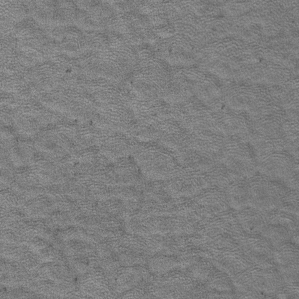
Label: frost